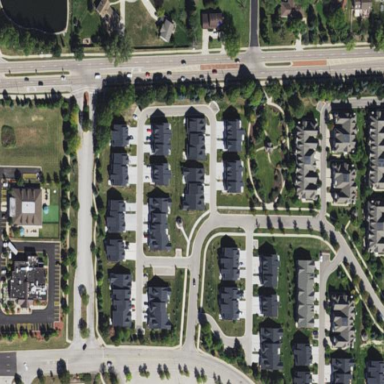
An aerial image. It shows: Suburban residential area.